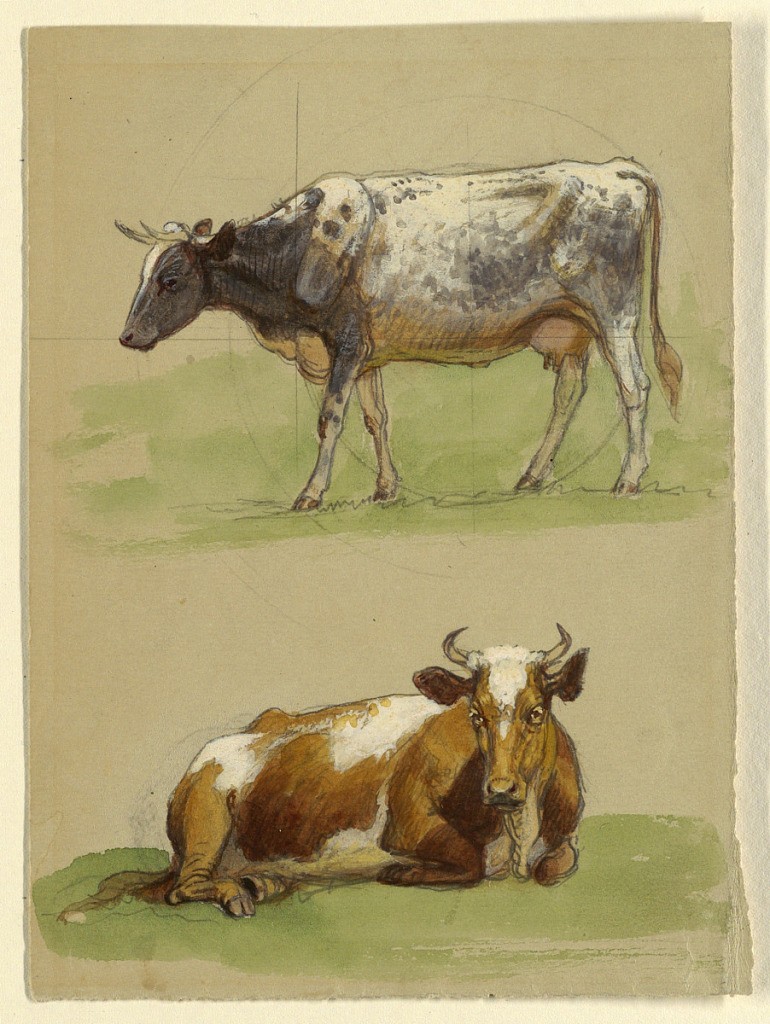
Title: Cattle, a Cow Walking and a Cow Crouching
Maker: Samuel Colman, American, 1832–1920
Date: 1875–80
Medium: Graphite, brush and gouache on cream-colored paper.
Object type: Drawing
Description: Vertical view with a cow, walking, shown in profile and turned to left, with construction lines and circles at top, and a crouching cow at bottom.